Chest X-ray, PA view. Patient: 32 years old, sex M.
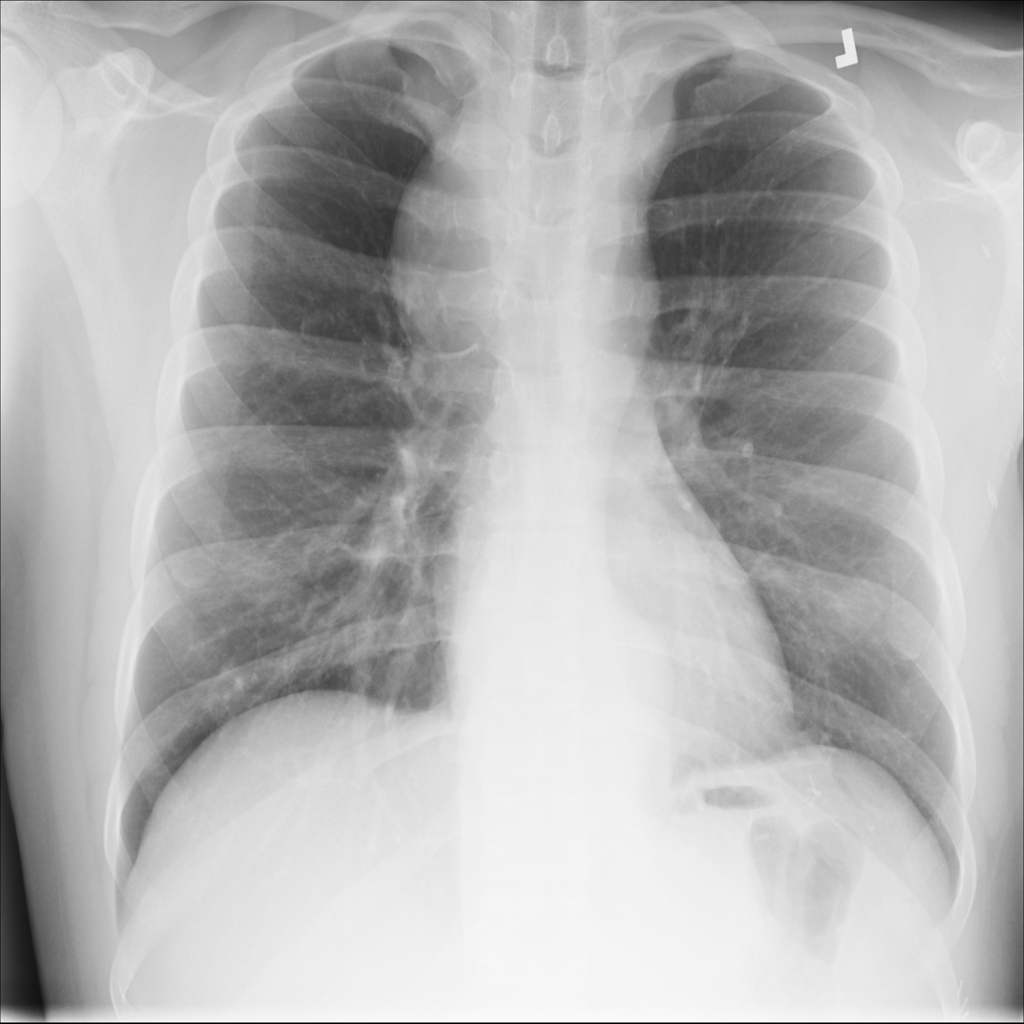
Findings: No Finding